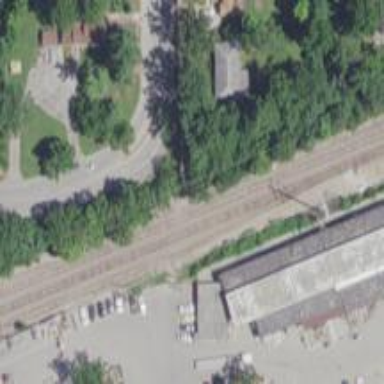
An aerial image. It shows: Railway siding for service.